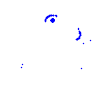
Particle: proton